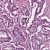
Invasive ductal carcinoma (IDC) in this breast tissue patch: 1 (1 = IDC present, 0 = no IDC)